Aerial crown-view tile of a tropical tree (Barro Colorado Island, Panama), acquired 20250818:
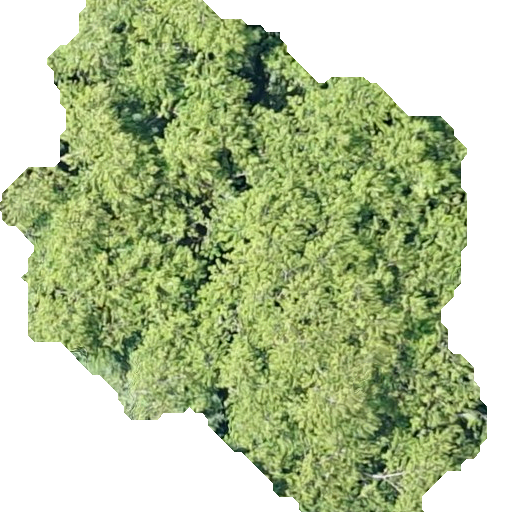
Species: Guazuma ulmifolia
GBIF accepted scientific name: Guazuma ulmifolia
Crown area: 252.093 m²